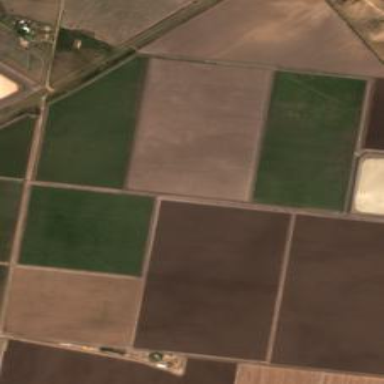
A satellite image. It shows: Farmland with irrigation.